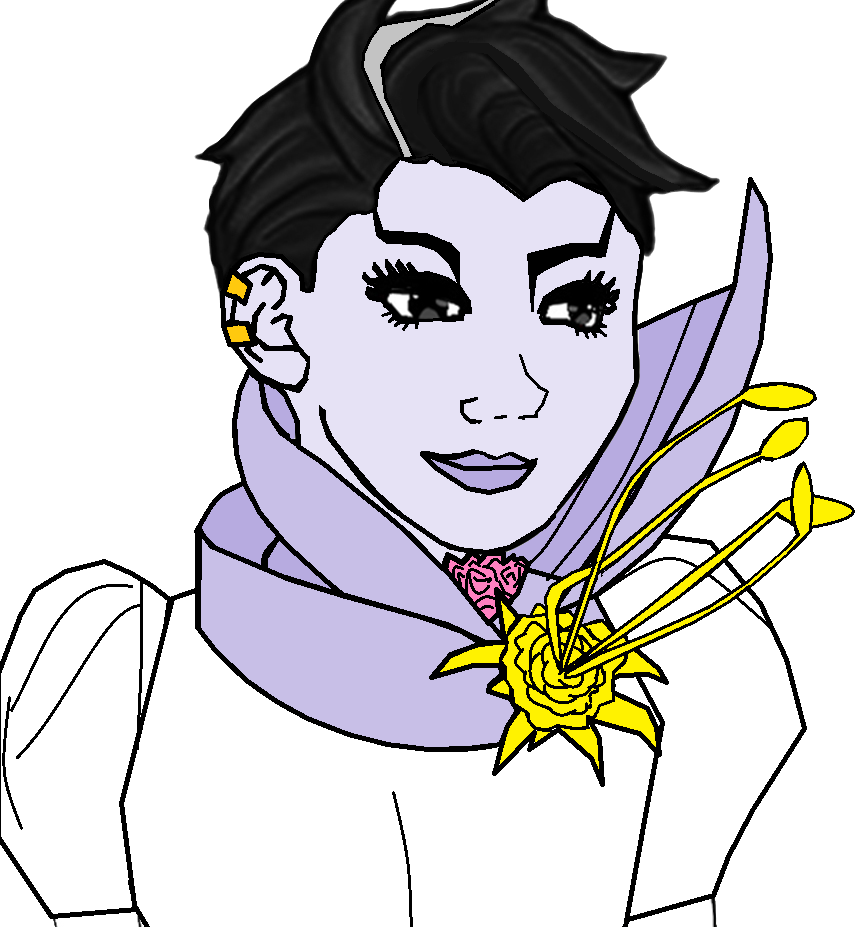
Label: 5_Daddys_Girl